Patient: sex M, age 74
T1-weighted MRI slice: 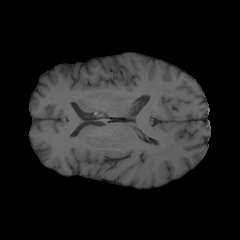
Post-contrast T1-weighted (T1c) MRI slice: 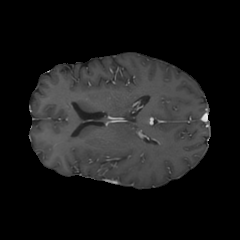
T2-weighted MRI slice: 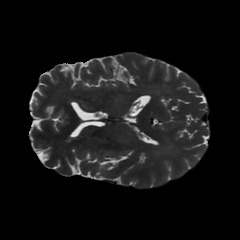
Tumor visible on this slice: no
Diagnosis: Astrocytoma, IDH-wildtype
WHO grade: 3